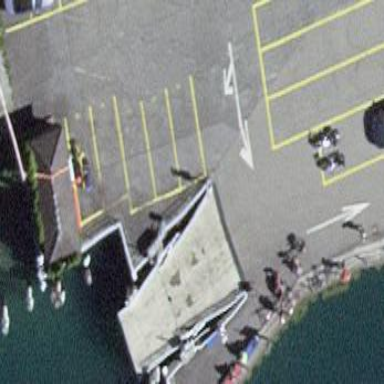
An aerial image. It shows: Concrete platform on pier. This is ferry terminal with designated platform for public transport by ferry.